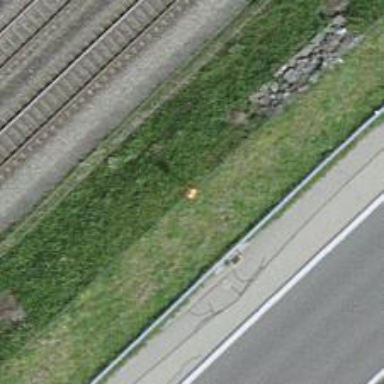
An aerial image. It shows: Aerial orange marker.